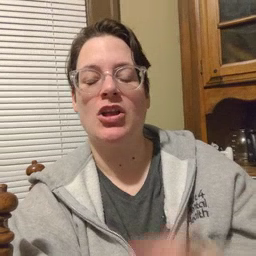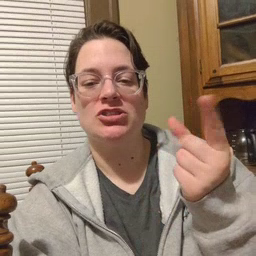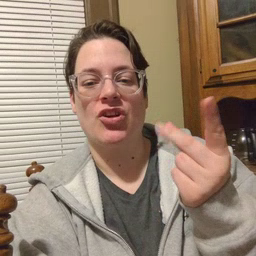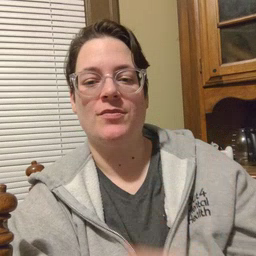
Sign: dog